Question: I have to fix an issue where a fixed size picture is floated left, but while the image is not loaded yet it's "collapsed" (meaning that it doesn't take up it's supposed width.
I have made a jsfiddle for this but on the fiddle everything works fine surprisingly. (It's possible that the images are loading so fast, but I doubt it as on my system it's quite noticable.
My layout:
'''
<div class="wrap">
<a href="#somewhere">
<img width="110" height="110" class="img" src="http://placehold.it/110x110" alt="Picture" />
</a>
<div class="bd">
<h3>
<a href="#somewhere">Lorem Ipsum</a>
</h3>
<div class="description">
<p>Lorem ipsum dolor sit amet, consectetur adipiscing elit. Mauris vitae sodales lectus. Suspendisse massa ipsum, tempor eget pharetra ac, gravida eu ipsum. Nam sit amet neque vitae dolor consequat volutpat quis et neque. Vestibulum ut purus in quam tincidunt ultricies. In consectetur eleifend dolor, fringilla dignissim lectus dapibus sit amet. Integer nec velit nisl. Cras quis molestie leo. Cras eget odio vel velit eleifend auctor ut a lacus. Suspendisse auctor tincidunt enim eu posuere. Cras dui magna, laoreet sit amet interdum nec, rutrum sit amet turpis. Donec mattis velit eu lectus condimentum luctus.</p>
</div>
</div>
</div>
'''
The relevant css:
'''
.wrap {
padding: 10px;
margin: 10px 0px;
overflow: hidden;
}
.img {
float: left;
margin-right: 10px;
}
.bd {
min-width: 200px;
overflow: hidden;
zoom: 1;
}
'''
On jsfiddle:
<URL>
The real page (where the problem is actually visible):
<URL>
If you use chrome and check the "real page", you can see that a not-yet-loaded image does not hold it's place, like the second block on this image:

Just press a few f5-s.
Why is this and how to make the image take up it's place during load?
I'm not a designer, but I have to fix this. and I haven't been able to find the root of the problem.
Other browsers (FF, IE, Opera) work fine if I explicitly give a width="110" to the image tag.
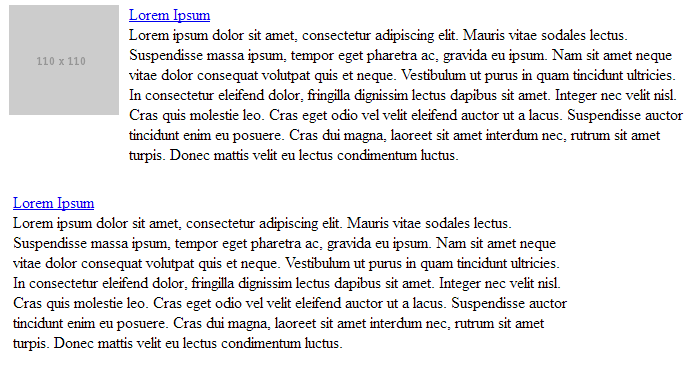
Answer: After chrome got updated the following was enough to fix this:
'''
.wrap .img {
width: 110px;
height: 110px;
}
'''
This way the size of the picture is respected in chrome even during load.